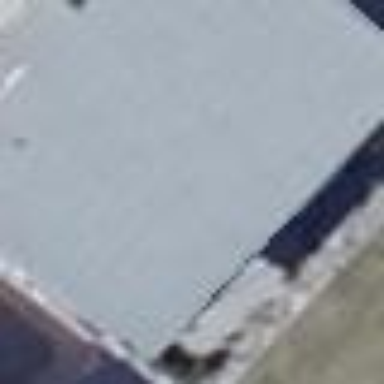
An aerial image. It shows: Group of garages.